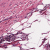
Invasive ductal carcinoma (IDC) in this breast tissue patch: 0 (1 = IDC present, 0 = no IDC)